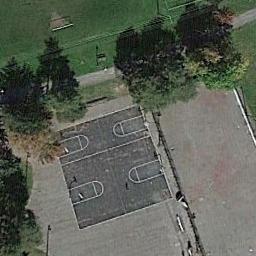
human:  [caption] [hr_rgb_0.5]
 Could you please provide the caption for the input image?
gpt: There are two basketball courts in the upper right corner .

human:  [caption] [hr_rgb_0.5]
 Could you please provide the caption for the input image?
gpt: There are two basketball courts on the open place next to grass .

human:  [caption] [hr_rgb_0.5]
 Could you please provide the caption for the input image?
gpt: The basketball court on the concrete floor is next to the lawn,With some trees nearby .

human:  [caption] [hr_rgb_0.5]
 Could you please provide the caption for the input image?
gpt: Two basketball courts on the vacant lot and some trees beside .

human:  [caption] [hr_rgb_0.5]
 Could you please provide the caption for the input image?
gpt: An open space is next to the basketball court .